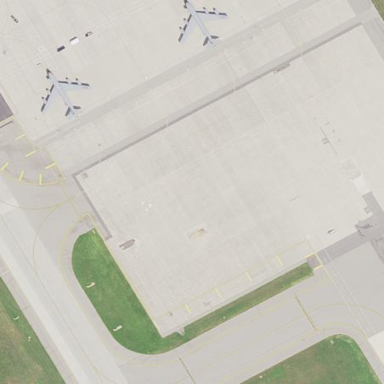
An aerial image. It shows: Apron at the airport.